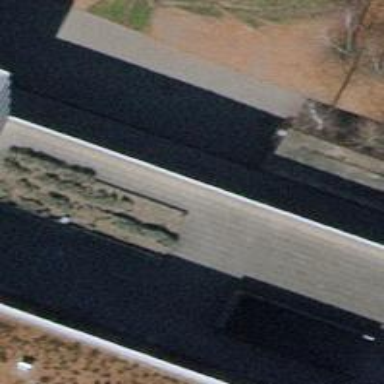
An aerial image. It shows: Covered building passage that serves as footway.